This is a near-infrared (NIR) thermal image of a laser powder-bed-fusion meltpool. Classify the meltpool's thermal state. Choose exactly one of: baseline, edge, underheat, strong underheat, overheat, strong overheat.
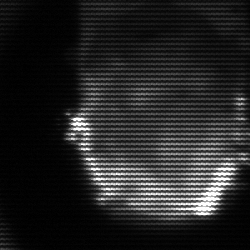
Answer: baseline